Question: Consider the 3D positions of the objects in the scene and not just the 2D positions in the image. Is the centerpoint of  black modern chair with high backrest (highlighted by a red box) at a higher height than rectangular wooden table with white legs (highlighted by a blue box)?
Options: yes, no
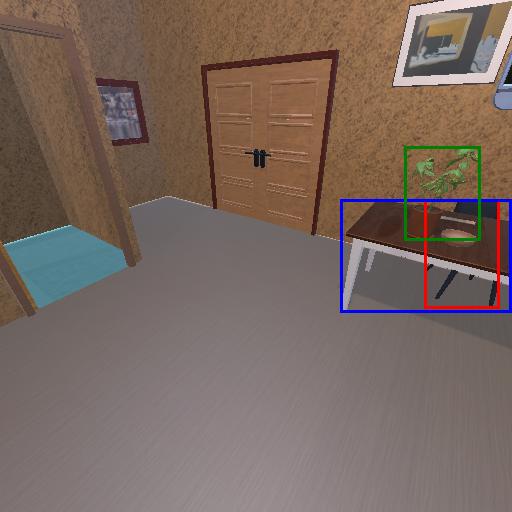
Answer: yes